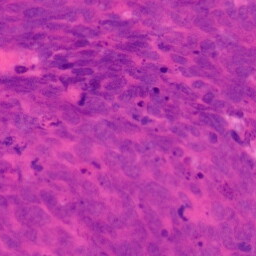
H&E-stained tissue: Colon